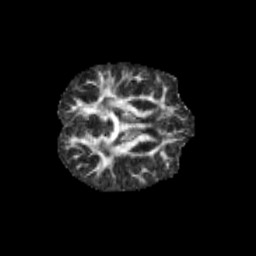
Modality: FA
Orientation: axial
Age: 11
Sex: male
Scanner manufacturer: siemens
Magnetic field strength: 3 T
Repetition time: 3.8 s
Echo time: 0.07 s